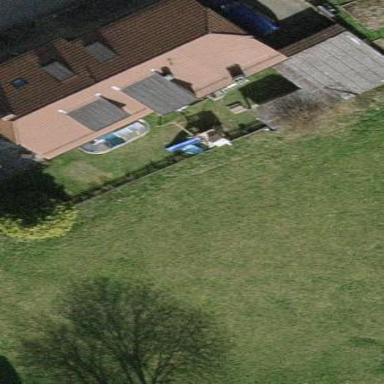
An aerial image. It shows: Simple house.